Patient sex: M
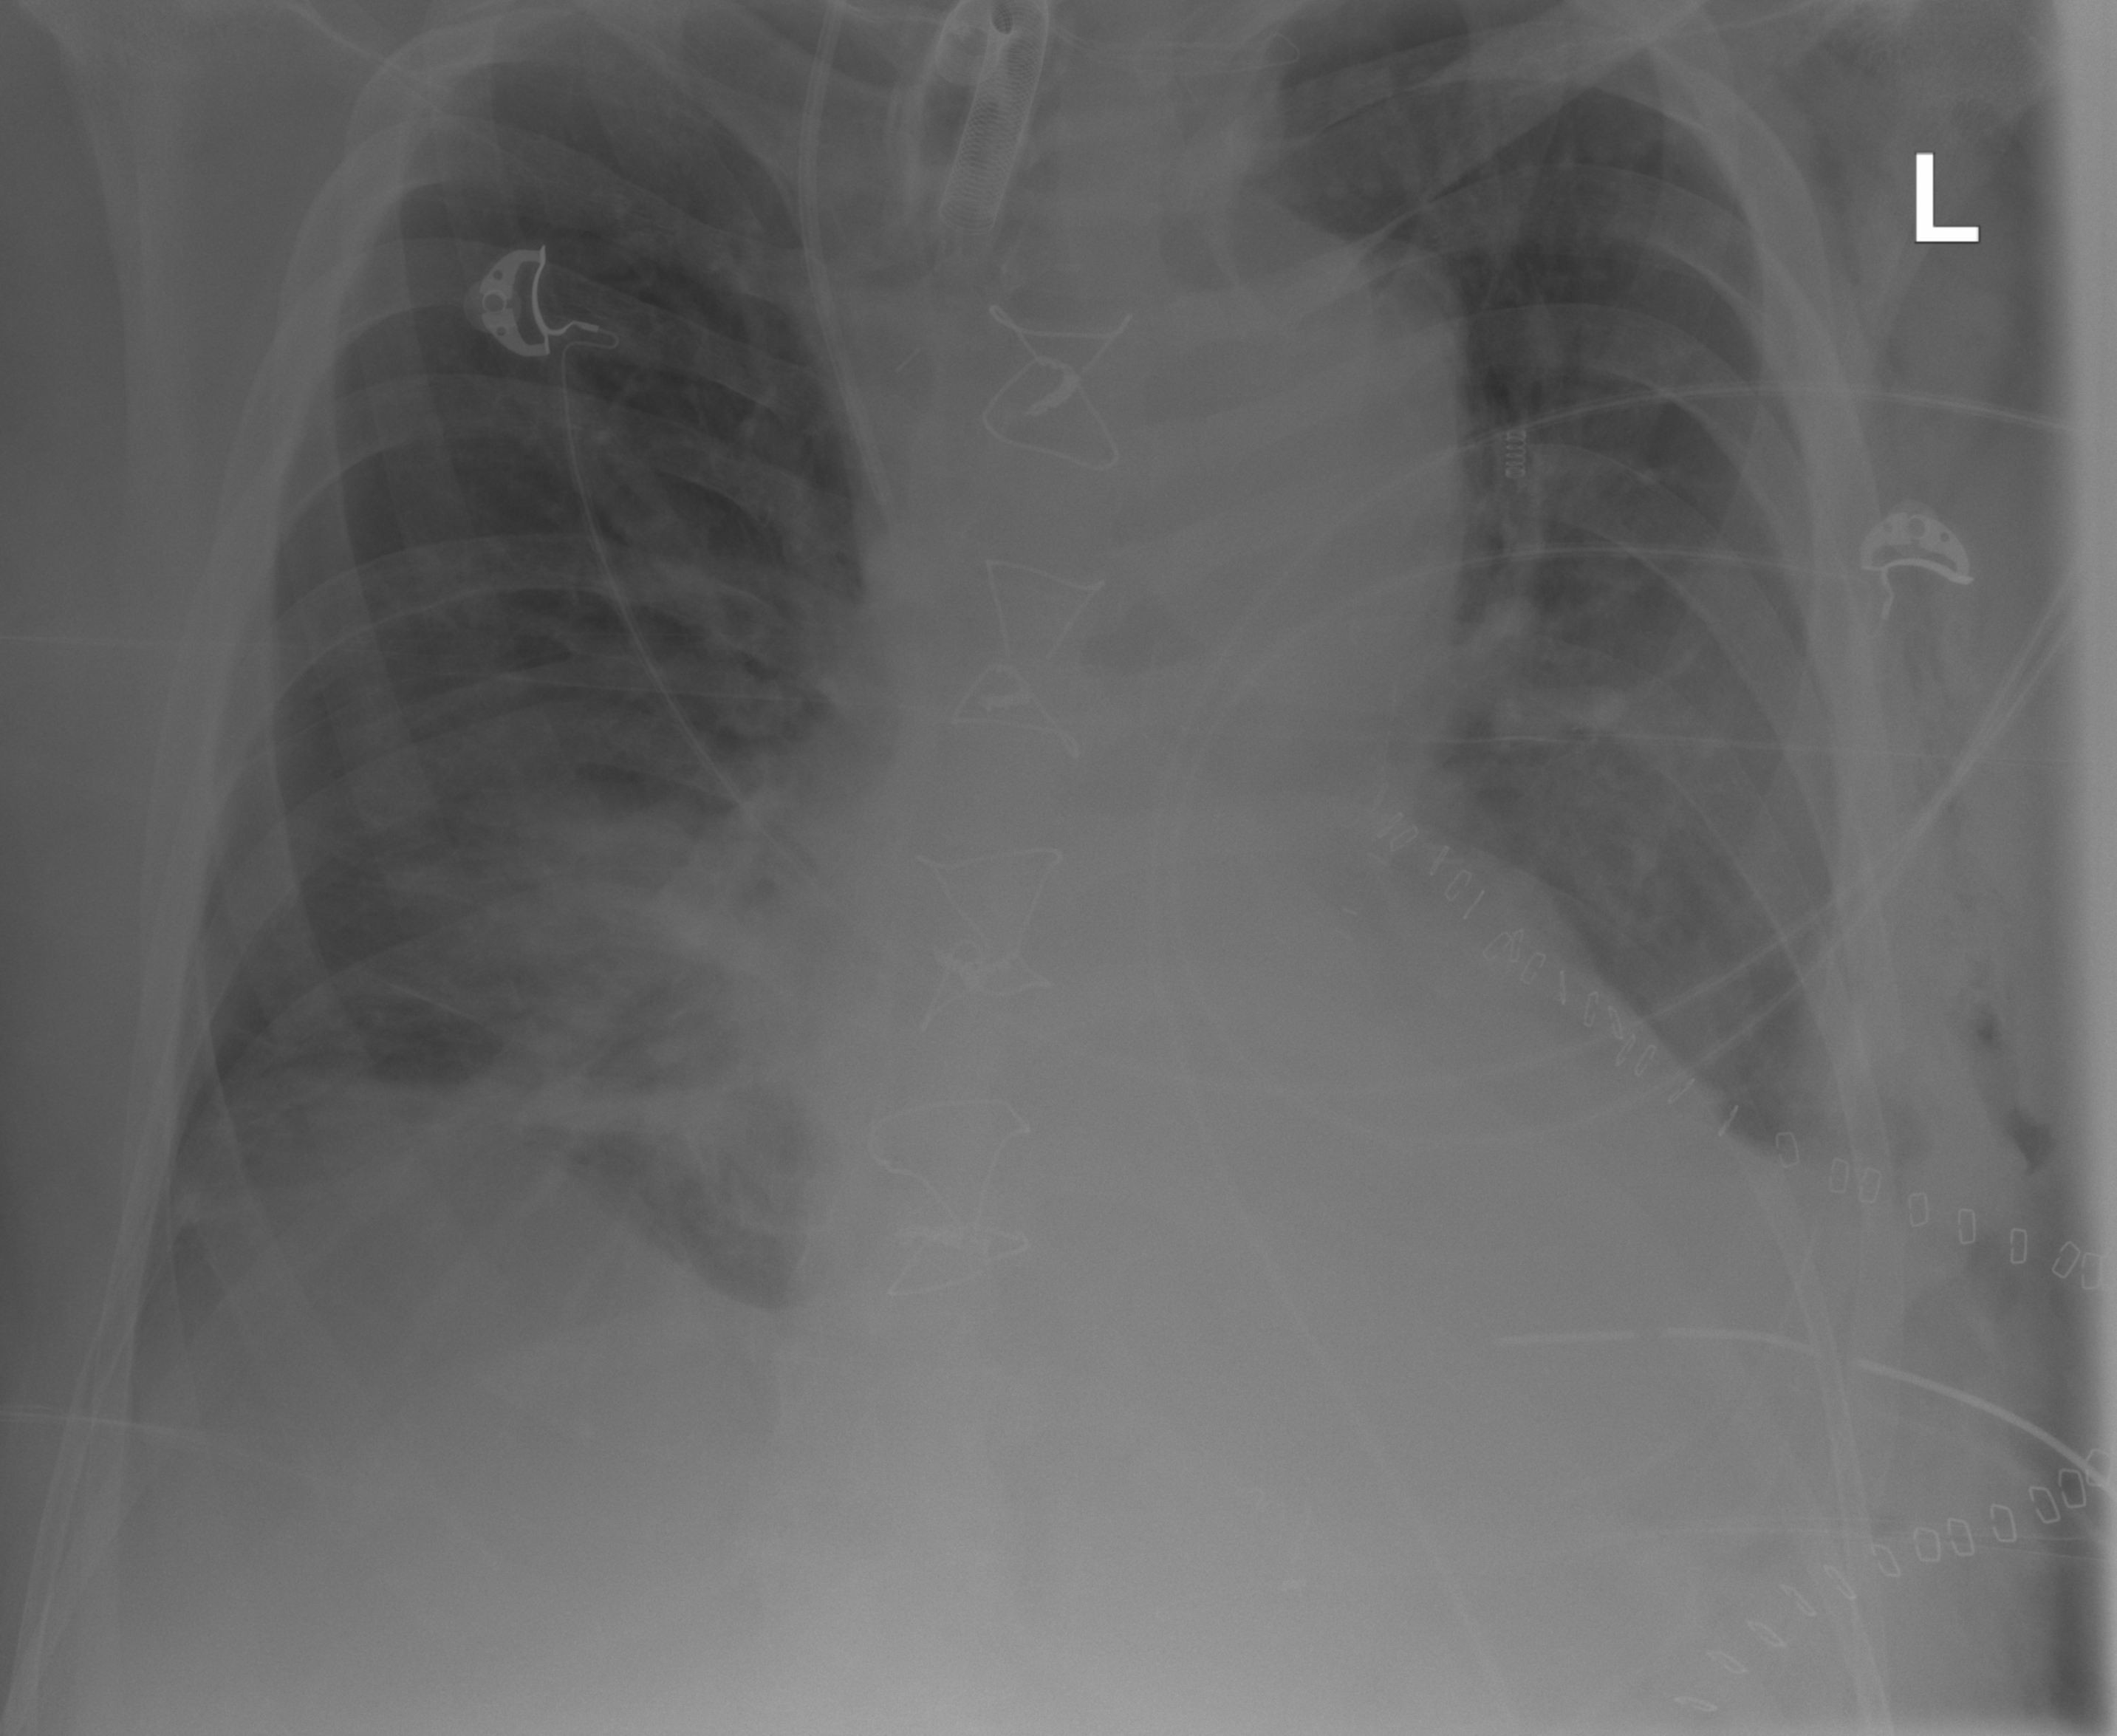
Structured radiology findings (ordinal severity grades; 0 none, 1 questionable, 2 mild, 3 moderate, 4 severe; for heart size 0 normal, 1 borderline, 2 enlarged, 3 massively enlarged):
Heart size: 2
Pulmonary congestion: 2
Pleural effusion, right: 2
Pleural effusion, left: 2
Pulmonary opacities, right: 2
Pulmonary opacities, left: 0
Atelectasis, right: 2
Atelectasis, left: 2